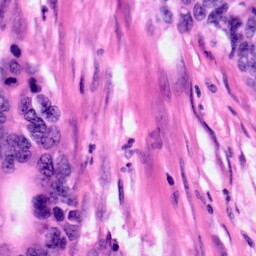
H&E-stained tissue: Pancreatic